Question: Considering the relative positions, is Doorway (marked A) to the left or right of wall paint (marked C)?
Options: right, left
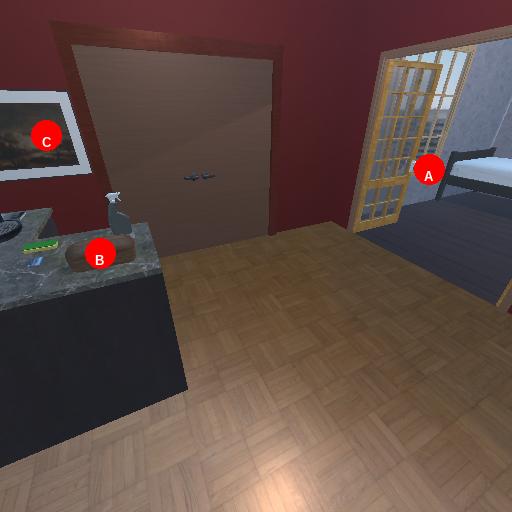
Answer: right